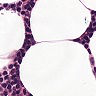
Metastatic tissue present: no